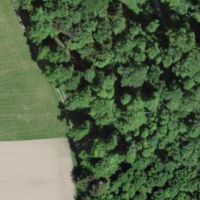
EUNIS habitat code: 41
Species observed at this site:
Corvus corone
Plantago major
Turdus philomelos
Cyanistes caeruleus
Fringilla coelebs
Regulus ignicapilla
Carduelis carduelis
Turdus merula
Columba palumbus
Phylloscopus collybita
Parus major
Erithacus rubecula
Milvus milvus
Pica pica
Phoenicurus ochruros
Sitta europaea
Garrulus glandarius
Falco tinnunculus
Corvus corax
Motacilla alba